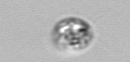
Label: Amoeba